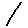
Label: line